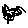
Label: flower